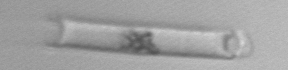
Label: Eucampia_morphytype1